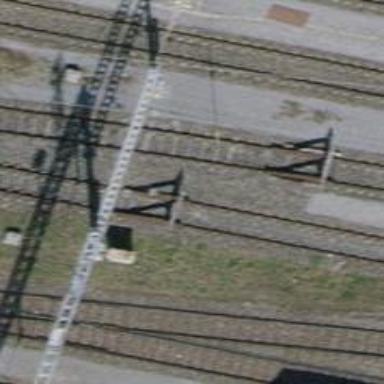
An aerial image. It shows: Railway buffer stop.